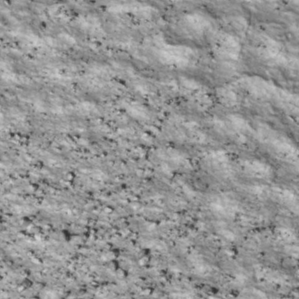
Label: non_frost